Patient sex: F
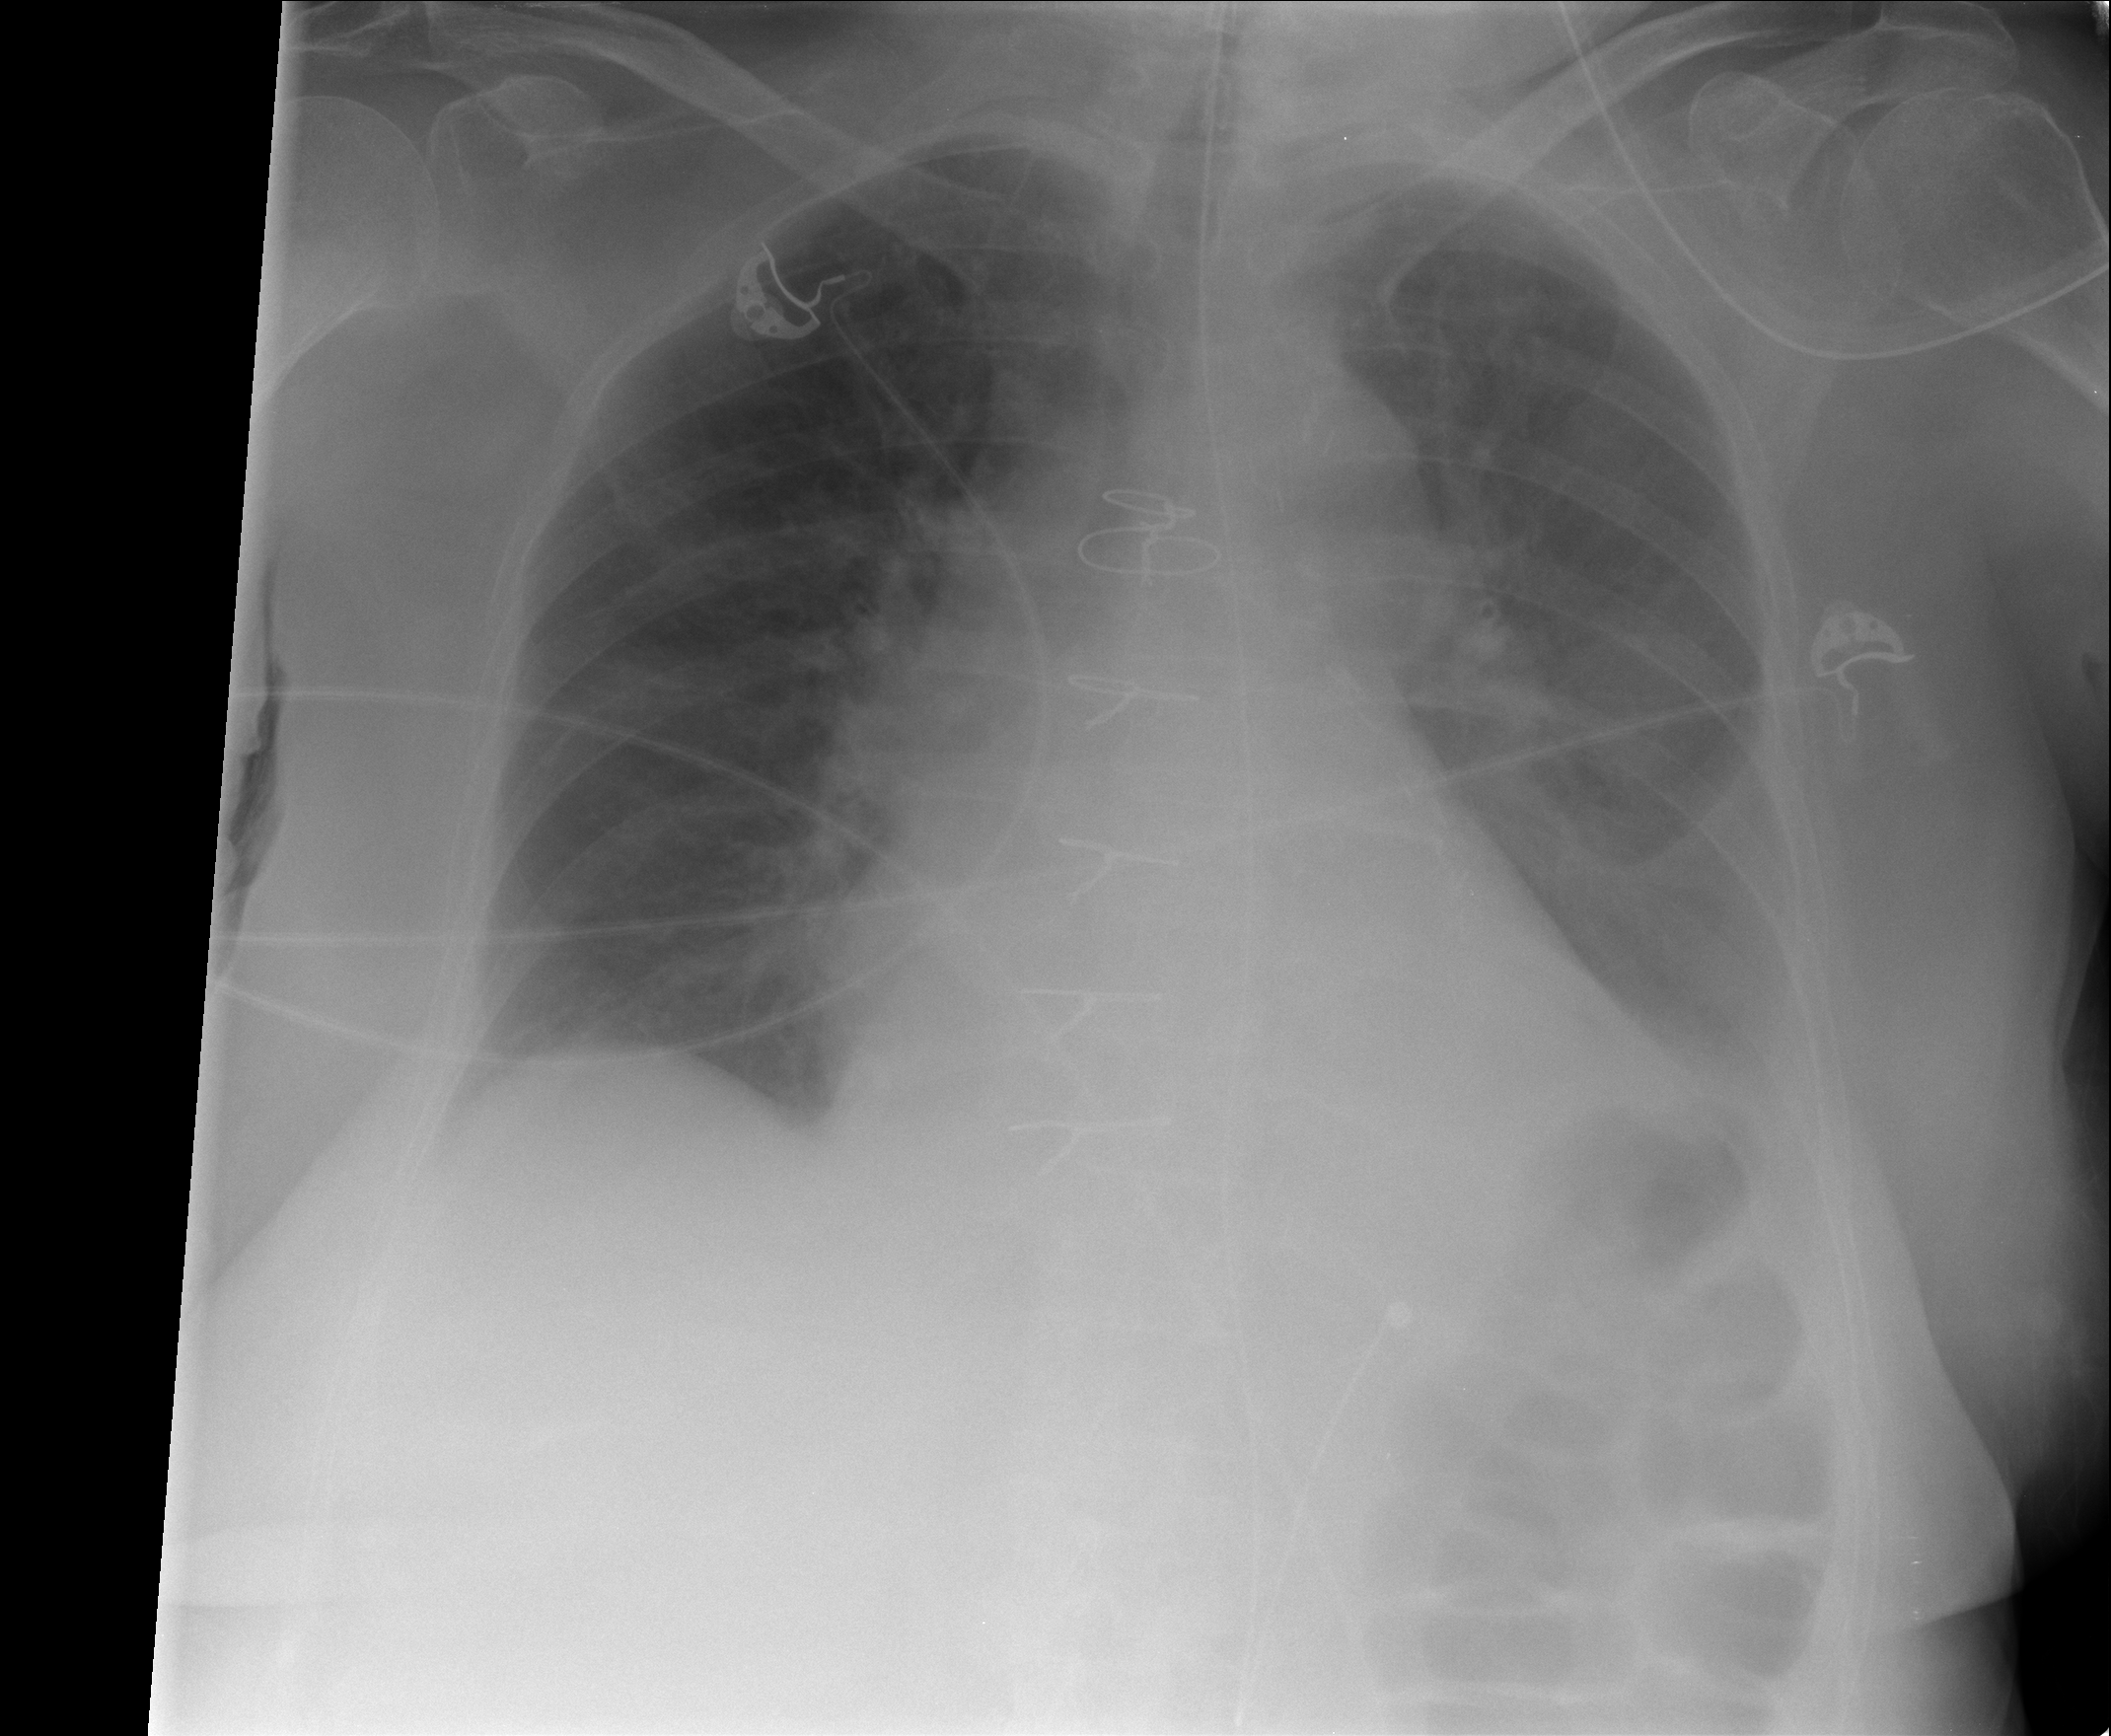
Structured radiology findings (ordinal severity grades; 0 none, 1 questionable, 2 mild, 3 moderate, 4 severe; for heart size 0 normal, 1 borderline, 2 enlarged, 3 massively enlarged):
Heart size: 0
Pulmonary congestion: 0
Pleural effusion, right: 0
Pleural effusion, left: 2
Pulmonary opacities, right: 0
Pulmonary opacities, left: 2
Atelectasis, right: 0
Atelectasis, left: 2